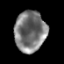
Tissue: prostate
Cell type: T cells
Senescence score: 0.2849
Nuclear area (px): 1252
Mean DAPI intensity: 122.036